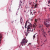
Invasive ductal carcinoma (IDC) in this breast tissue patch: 0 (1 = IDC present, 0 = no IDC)